Question: When I connect to Facebook Graph Explorer :
'''
https://developers.facebook.com/tools/explorer/145634995501895
'''
I click in "Get Access Token", if I check a permission, I receive the error :
'''
"Sorry, this feature isn't available right now: An error occurred while processing this request. Please try again later."
'''
I tried since another computer and same issue.
But, yesterday, it was working and I got one token and I was able to run some queries, but now it seems I got like "blocked" by Facebook.
How to fix that?
Screenshot :
Thanks
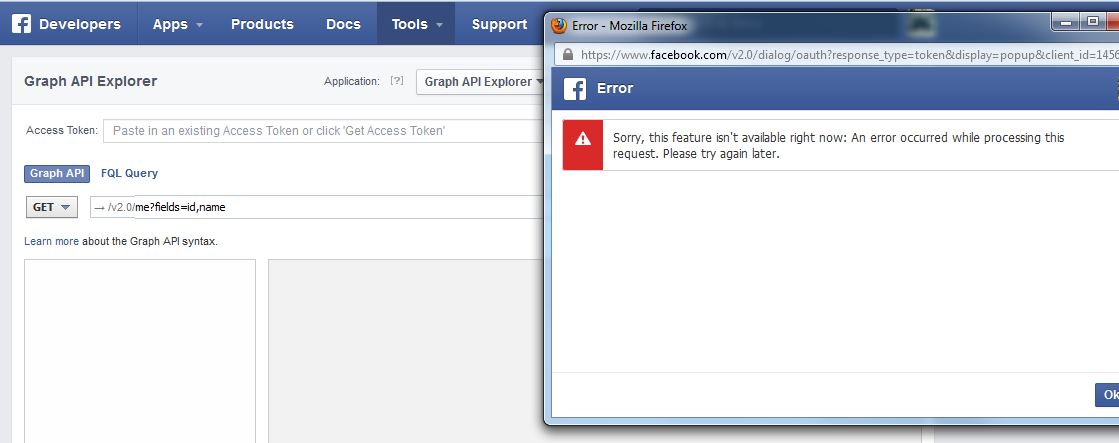
Answer: Finally the issue got resolved by itself, I just waited a couple of weeks.